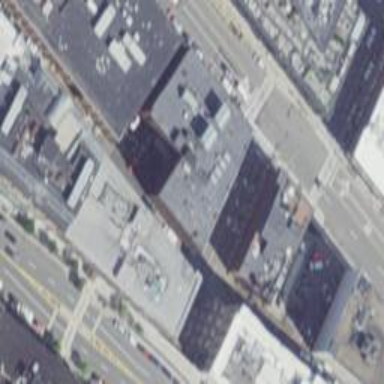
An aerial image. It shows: Commercial building.